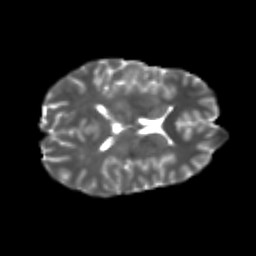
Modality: T2w
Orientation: axial
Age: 20
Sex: male
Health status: healthy
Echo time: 0.074 s